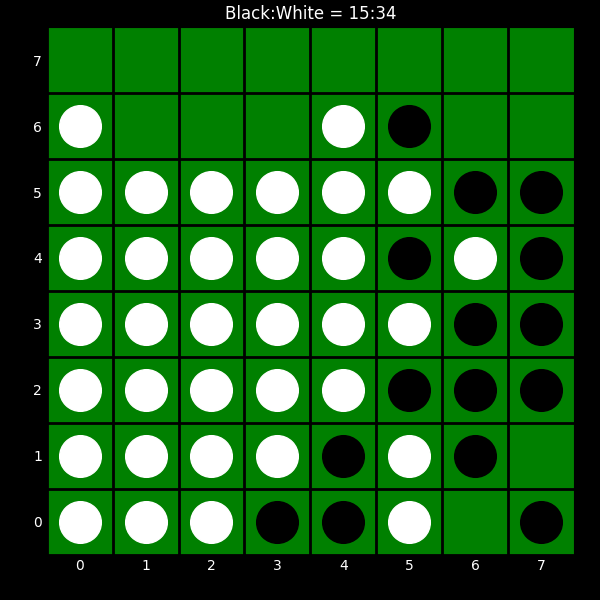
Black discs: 15
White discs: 34